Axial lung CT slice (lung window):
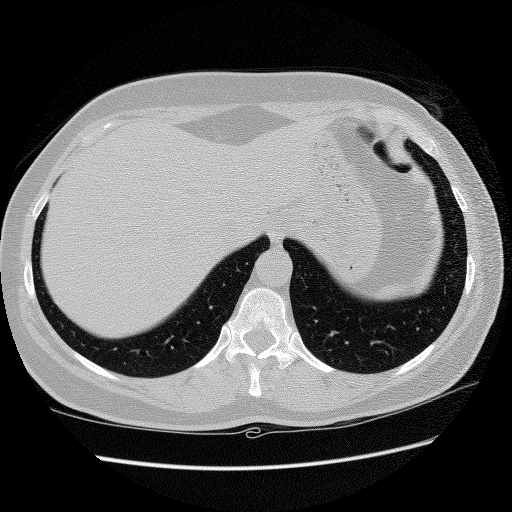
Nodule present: no